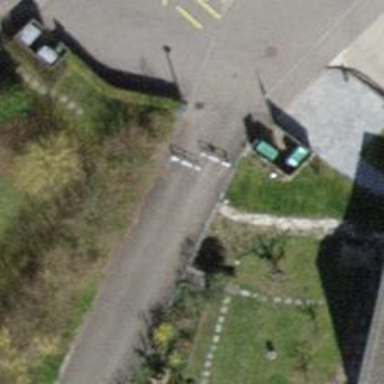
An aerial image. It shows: Cycle barrier.